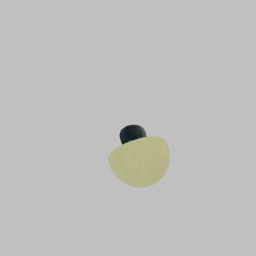
Label: lighting